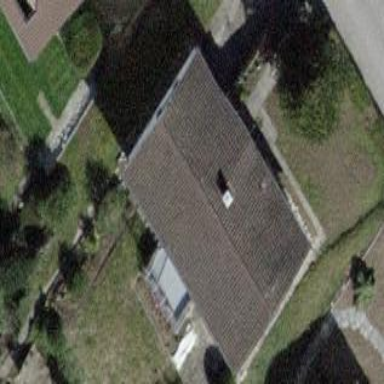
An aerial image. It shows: Building with tile roof.